Interaction volume radius: 10 \u00c5
Interaction volume height: 35 \u00c5
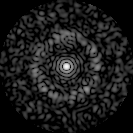
Disorder parameter: 0.8445